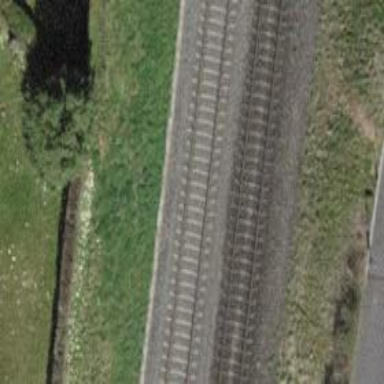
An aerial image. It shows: Single-track electrified railway with contact line.